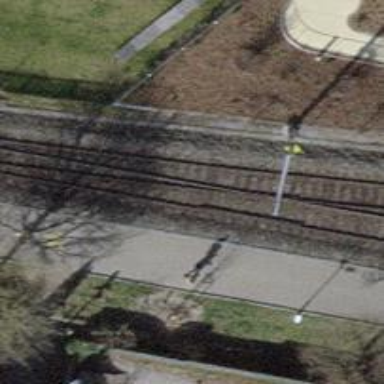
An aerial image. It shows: Single railway track with electrification through contact line.